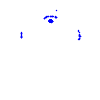
Particle: kaon